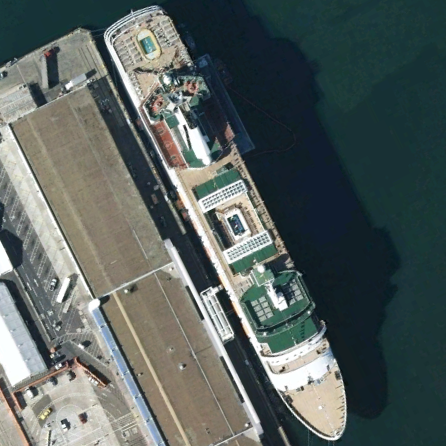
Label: civil